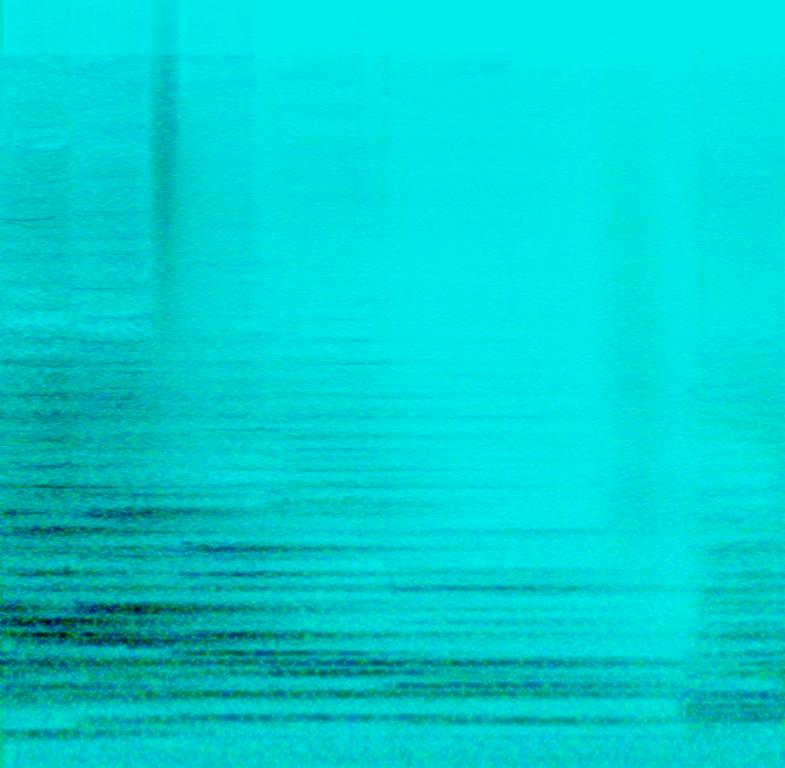
Male and female singers sing this heavenly harmony . The song is slow tempo with a vocal four part harmony created by a choral section. The harmony is ethereal and emotional. The music is highly relaxing and pleasing.